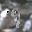
Label: 9